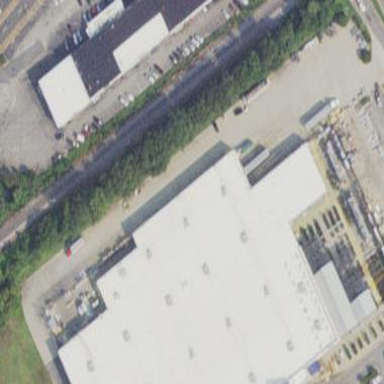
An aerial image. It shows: Parking area with asphalt surface.